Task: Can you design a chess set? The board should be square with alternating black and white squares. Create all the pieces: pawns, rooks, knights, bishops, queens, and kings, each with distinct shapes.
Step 4319:
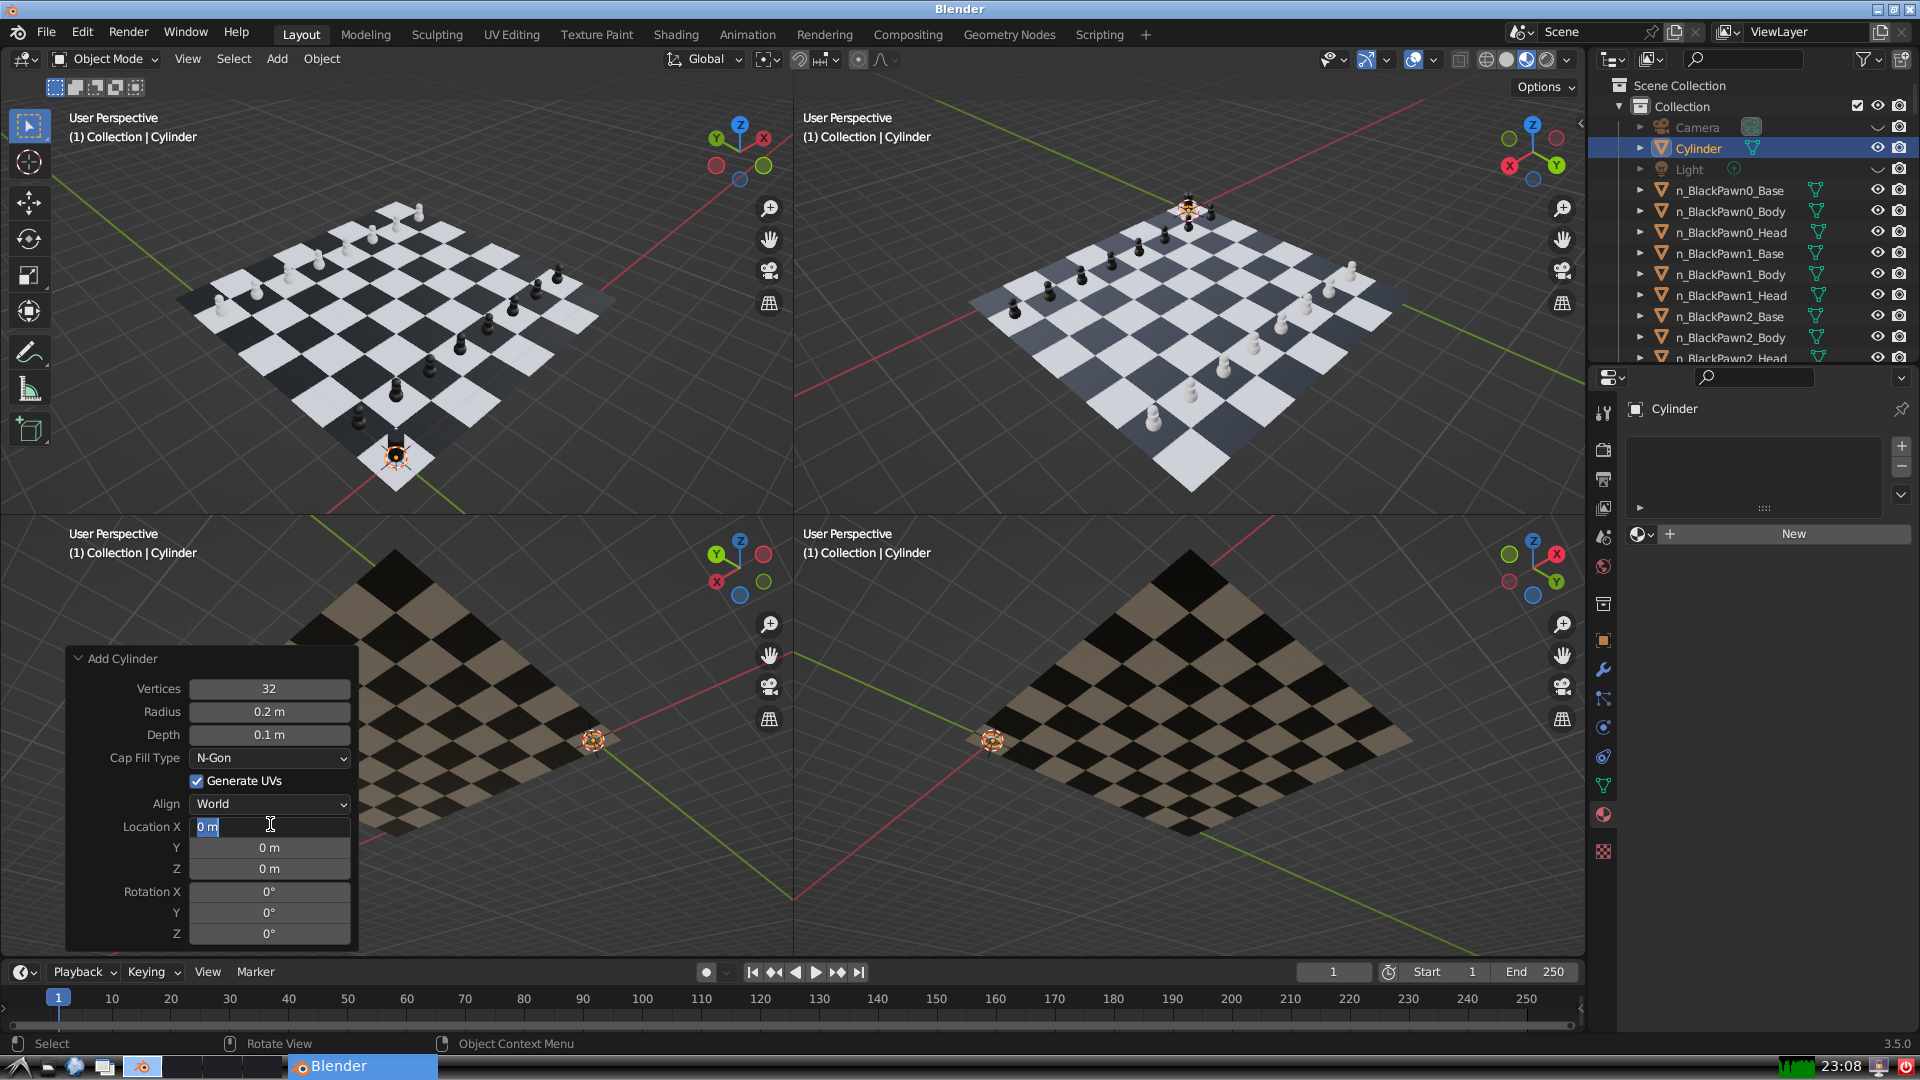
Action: input_text: 0.0